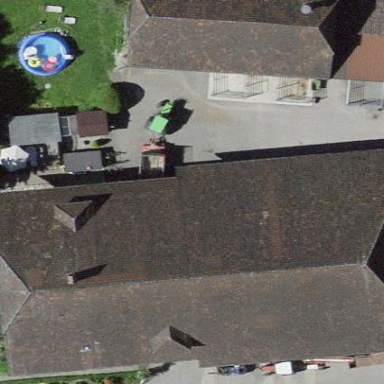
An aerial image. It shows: Farm building.